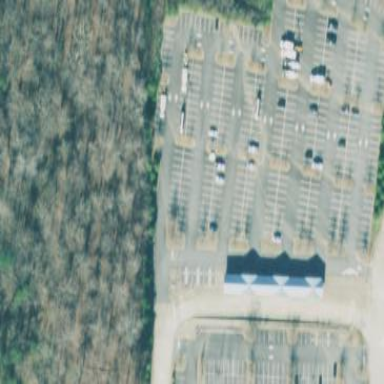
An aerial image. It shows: Park and ride parking facility with surface parking.